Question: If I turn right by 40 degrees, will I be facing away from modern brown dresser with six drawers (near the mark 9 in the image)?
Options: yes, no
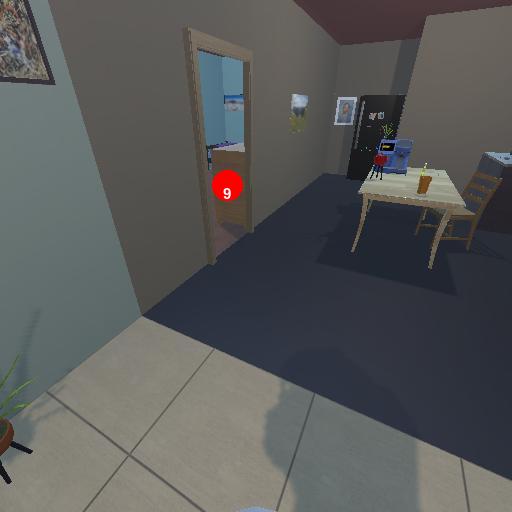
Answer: yes